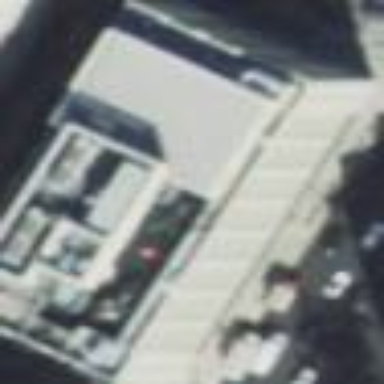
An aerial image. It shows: Building with flat concrete roof.